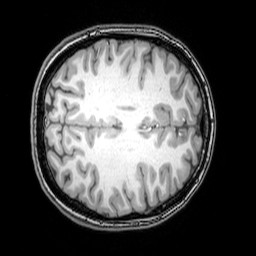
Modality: T1w
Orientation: axial
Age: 23
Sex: female
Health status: healthy
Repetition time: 0.081 s
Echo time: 0.037 s